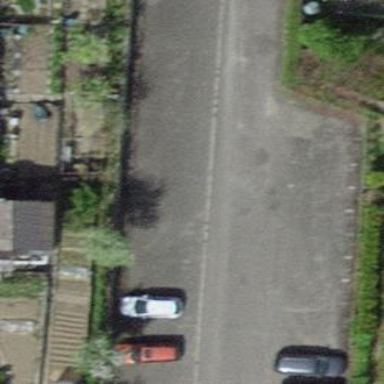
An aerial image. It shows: Street-side parking area.